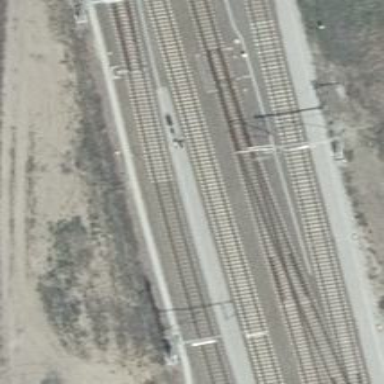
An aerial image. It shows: Railway signal with block marker.